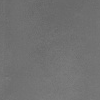
Atmospheric dust classification: dusty